Field crop: maize
Growth stage: 2
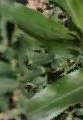
Species: maize